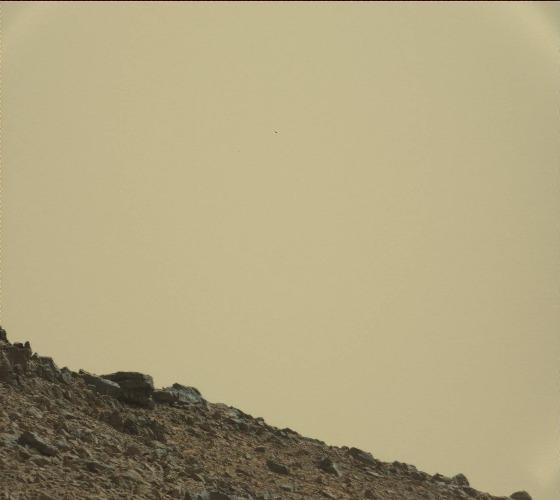
Terrain classes present: Bedrock, Gravel / Sand / Soil, Rock, Sky / Distant Mountains